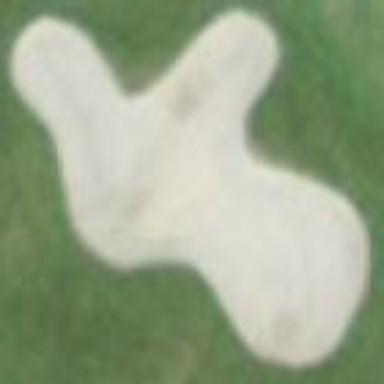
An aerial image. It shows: Golf bunker filled with sandy terrain.